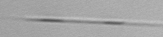
Label: Leptocylindrus